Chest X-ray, PA view. Patient: 43 years old, sex F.
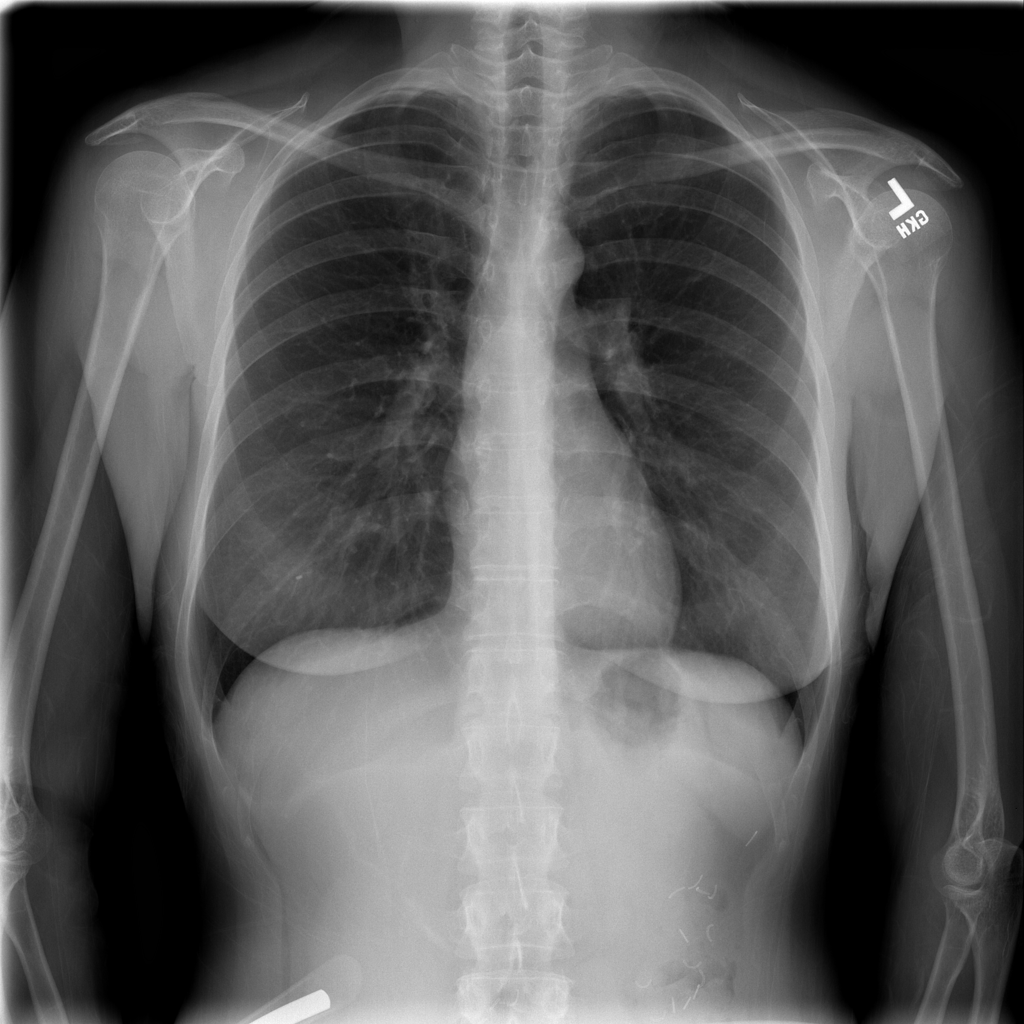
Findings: No Finding